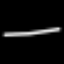
Label: line